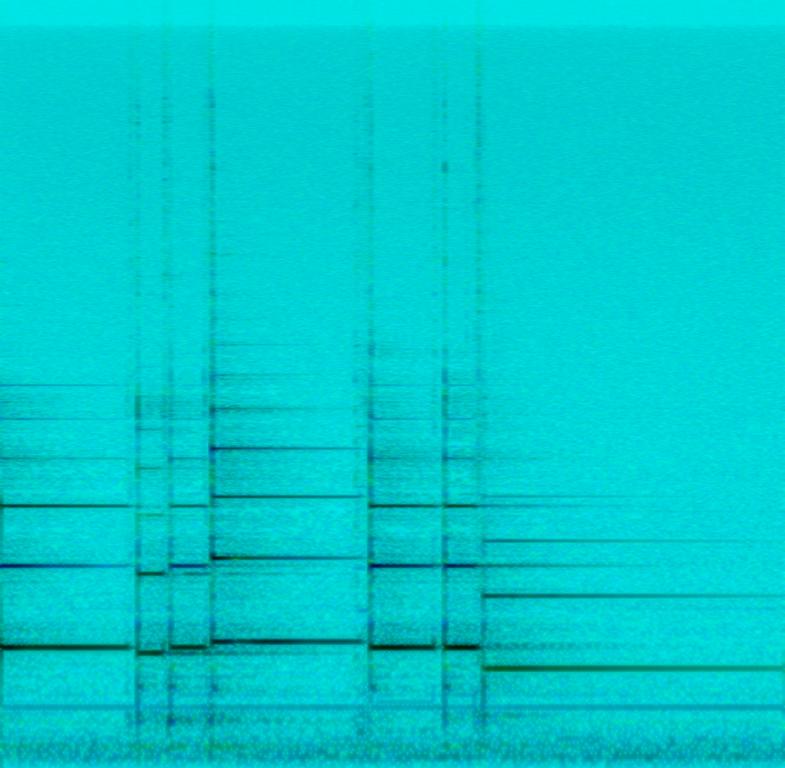
This music is instrumental. The tempo is slow with a lead harmony on an acoustic guitar. The music is mellow, soft , mesmerising and nostalgic . There is minimal instrumentation with the guitarist playing the tune for the movie Godfather. This music is a tutorial on how to play free style guitar .